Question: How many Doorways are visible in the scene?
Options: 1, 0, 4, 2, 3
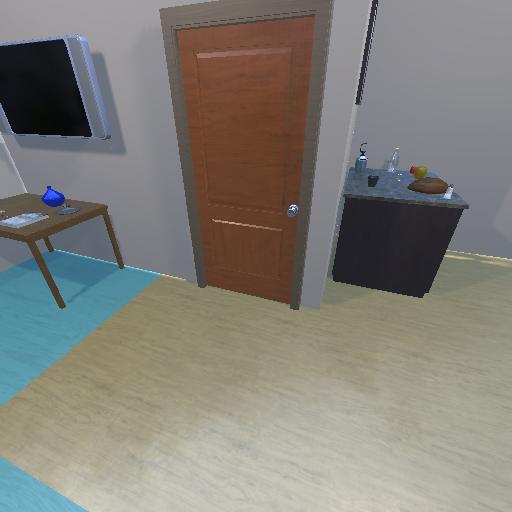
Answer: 1